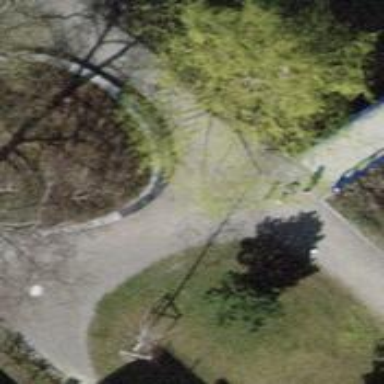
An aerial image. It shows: Black bench.